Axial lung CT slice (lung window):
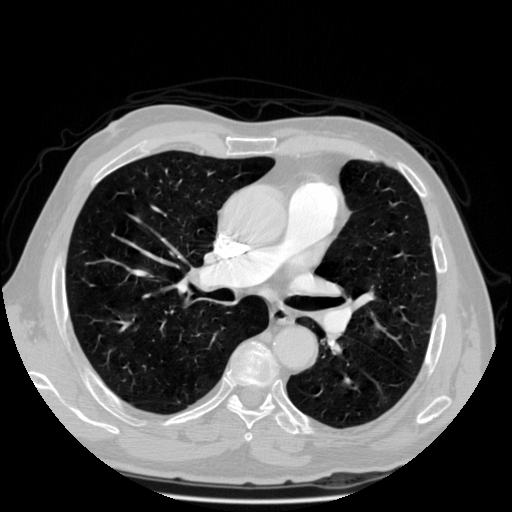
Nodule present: no